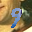
Label: 9